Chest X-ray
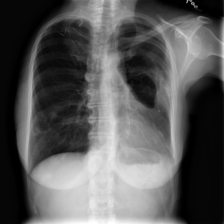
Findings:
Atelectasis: negative
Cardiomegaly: negative
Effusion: negative
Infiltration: negative
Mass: negative
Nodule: negative
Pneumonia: negative
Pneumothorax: negative
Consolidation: negative
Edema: negative
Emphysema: negative
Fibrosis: negative
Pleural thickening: negative
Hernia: negative